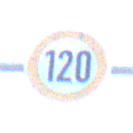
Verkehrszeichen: Geschwindigkeit120
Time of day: SunriseSunset
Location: Outdoor (Suburban)
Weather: PartlyCloudy
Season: Winter
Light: Natural